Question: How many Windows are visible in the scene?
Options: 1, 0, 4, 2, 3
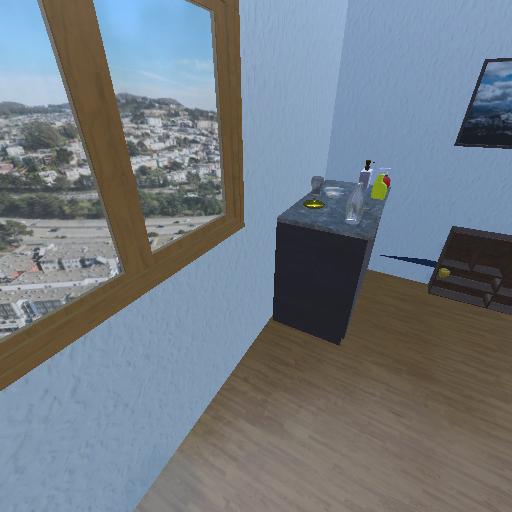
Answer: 1